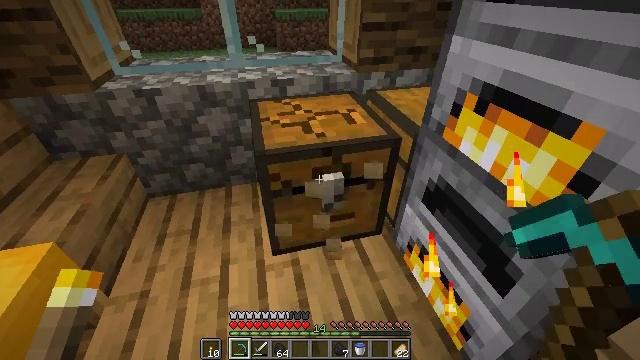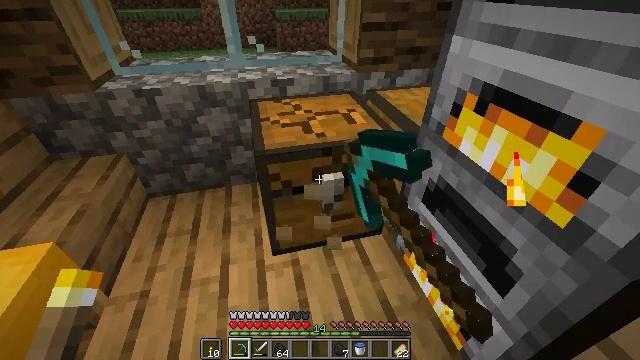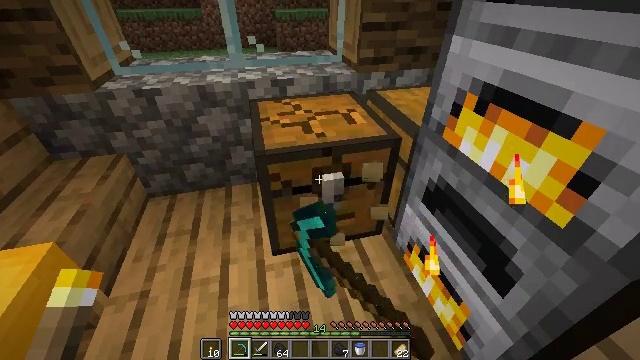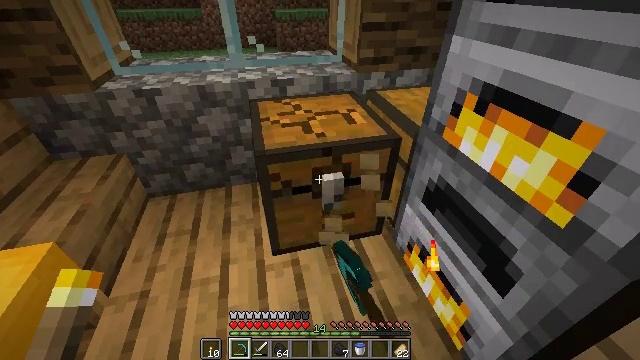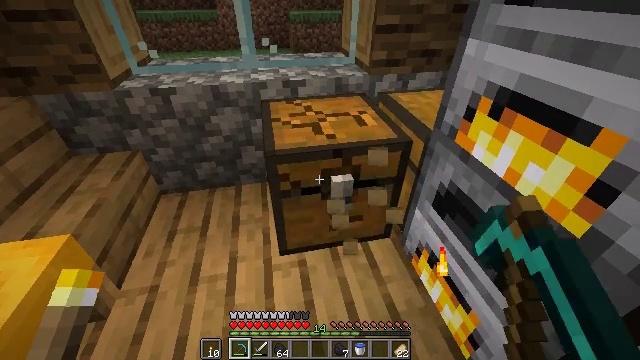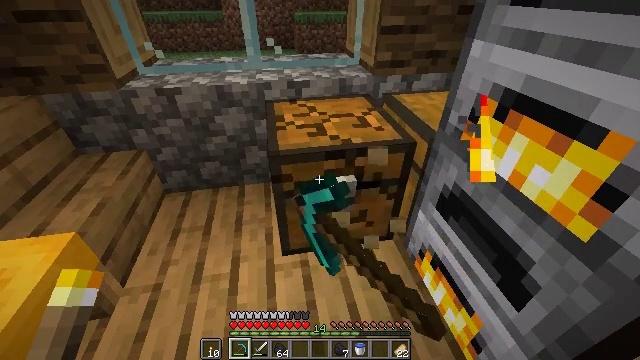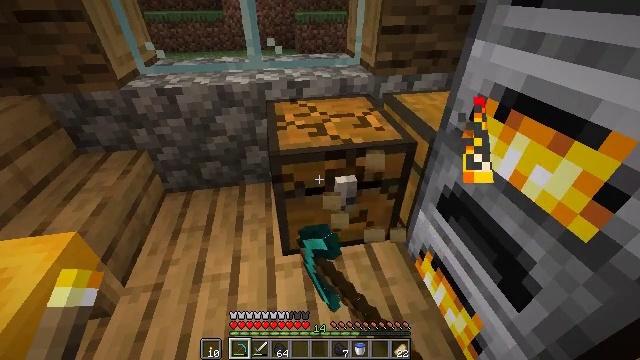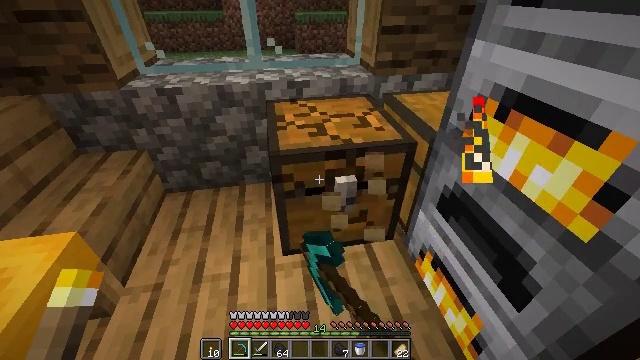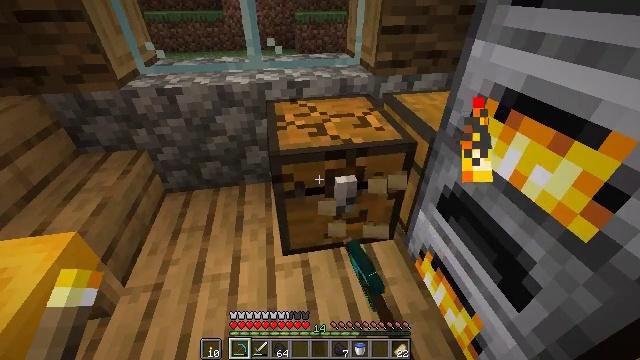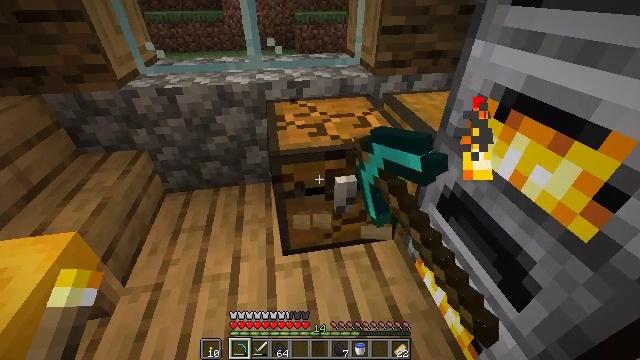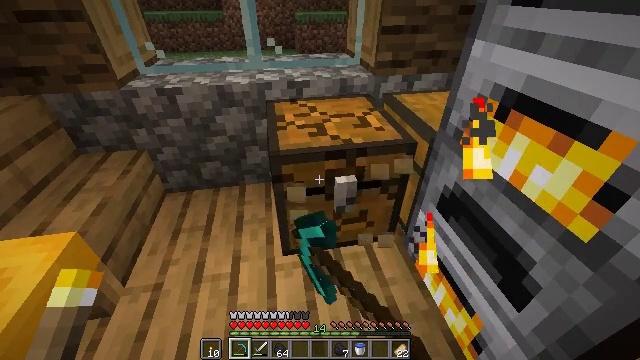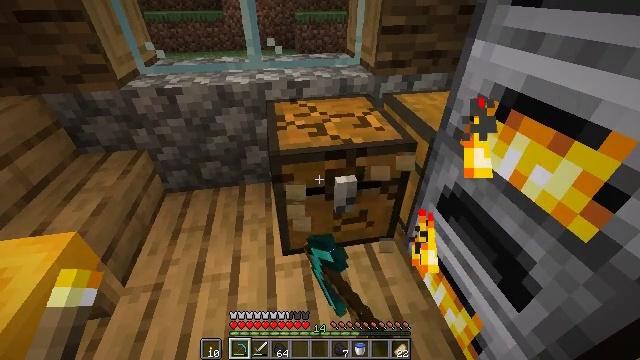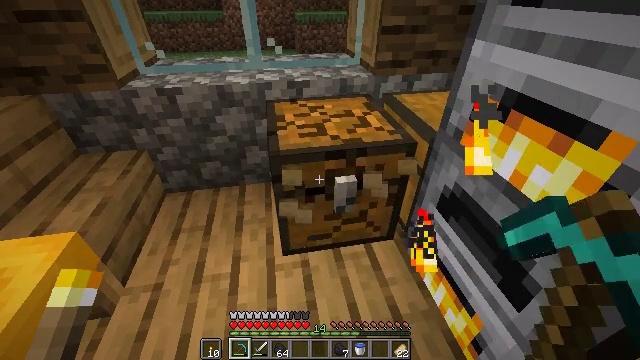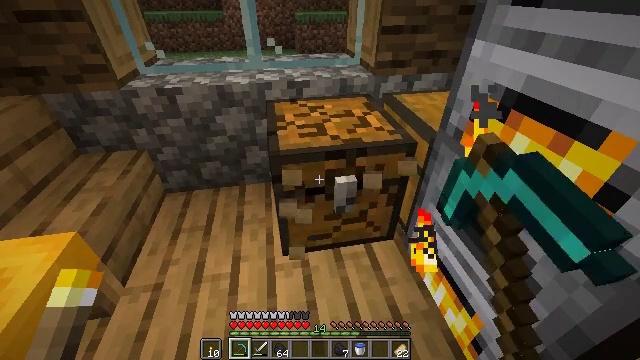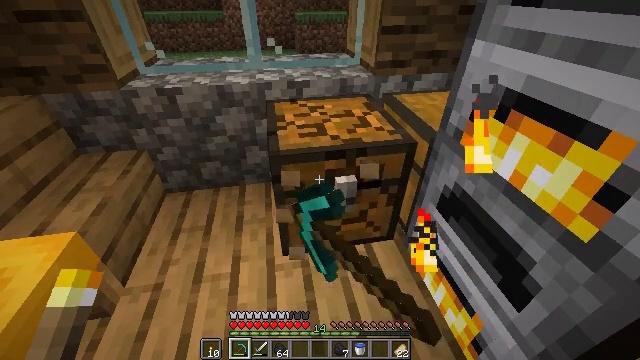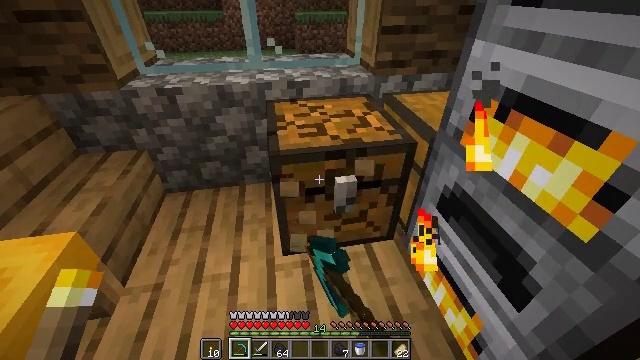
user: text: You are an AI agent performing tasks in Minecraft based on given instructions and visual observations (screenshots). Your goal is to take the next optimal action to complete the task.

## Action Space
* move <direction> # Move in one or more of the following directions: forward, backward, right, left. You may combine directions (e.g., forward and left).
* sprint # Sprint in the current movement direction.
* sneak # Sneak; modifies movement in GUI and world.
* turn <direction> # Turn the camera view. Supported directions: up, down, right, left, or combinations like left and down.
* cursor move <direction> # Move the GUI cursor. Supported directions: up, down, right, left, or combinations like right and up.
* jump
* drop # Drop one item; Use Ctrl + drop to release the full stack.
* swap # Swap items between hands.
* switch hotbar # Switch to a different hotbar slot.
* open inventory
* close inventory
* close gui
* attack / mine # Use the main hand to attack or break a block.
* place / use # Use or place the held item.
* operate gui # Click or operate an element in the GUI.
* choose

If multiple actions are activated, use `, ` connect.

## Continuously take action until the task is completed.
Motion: motion action
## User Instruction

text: Attack the chest to pick it up.
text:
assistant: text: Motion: attack / mine
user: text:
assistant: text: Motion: attack / mine
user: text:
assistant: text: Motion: attack / mine
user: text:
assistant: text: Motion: turn left, attack / mine
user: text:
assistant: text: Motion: attack / mine
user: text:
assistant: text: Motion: attack / mine
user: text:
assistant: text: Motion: attack / mine
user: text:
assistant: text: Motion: attack / mine
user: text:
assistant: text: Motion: attack / mine
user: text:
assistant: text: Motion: attack / mine
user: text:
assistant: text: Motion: attack / mine
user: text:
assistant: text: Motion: attack / mine
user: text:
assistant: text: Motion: attack / mine
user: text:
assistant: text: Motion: attack / mine
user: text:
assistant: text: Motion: attack / mine
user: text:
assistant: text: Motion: attack / mine
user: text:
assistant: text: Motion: attack / mine
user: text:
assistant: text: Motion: attack / mine
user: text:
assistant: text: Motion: turn right, attack / mine
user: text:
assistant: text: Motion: turn right, attack / mine
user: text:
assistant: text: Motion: attack / mine
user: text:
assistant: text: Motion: attack / mine
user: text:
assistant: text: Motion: attack / mine
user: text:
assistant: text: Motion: attack / mine
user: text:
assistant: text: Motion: attack / mine
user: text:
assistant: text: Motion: attack / mine
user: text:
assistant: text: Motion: attack / mine
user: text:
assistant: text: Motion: attack / mine
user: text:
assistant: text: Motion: attack / mine
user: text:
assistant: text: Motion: attack / mine